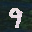
Label: 9